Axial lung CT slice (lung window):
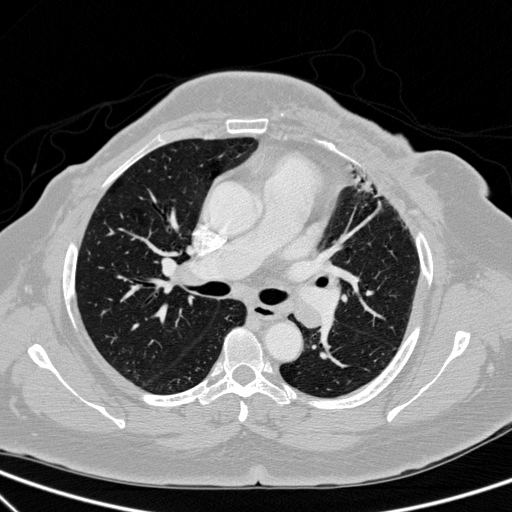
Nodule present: no